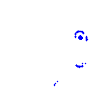
Particle: pion